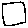
Label: square